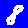
Digit: 8